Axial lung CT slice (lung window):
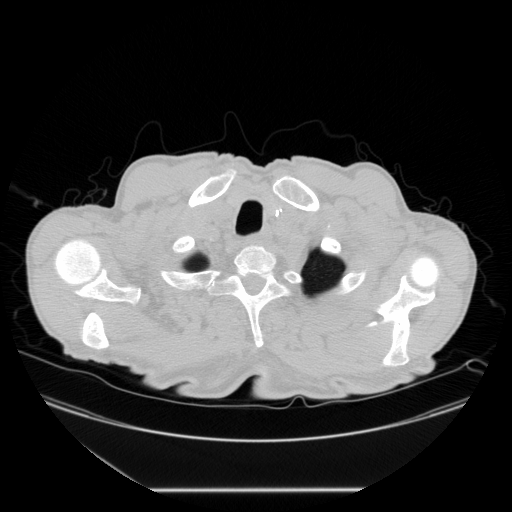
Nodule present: no